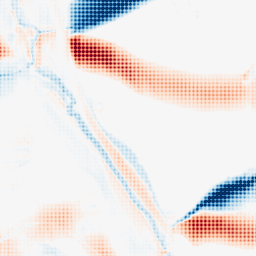
Category: morphological
Decomposition family: morphological_ellipse
Decomposition parameters: operation: average
width: 50
height: 5
Upsampling method: sinc_blackman
Upsampling parameters: scale: 4
kernel_size: 4
Upsampling scale: 4